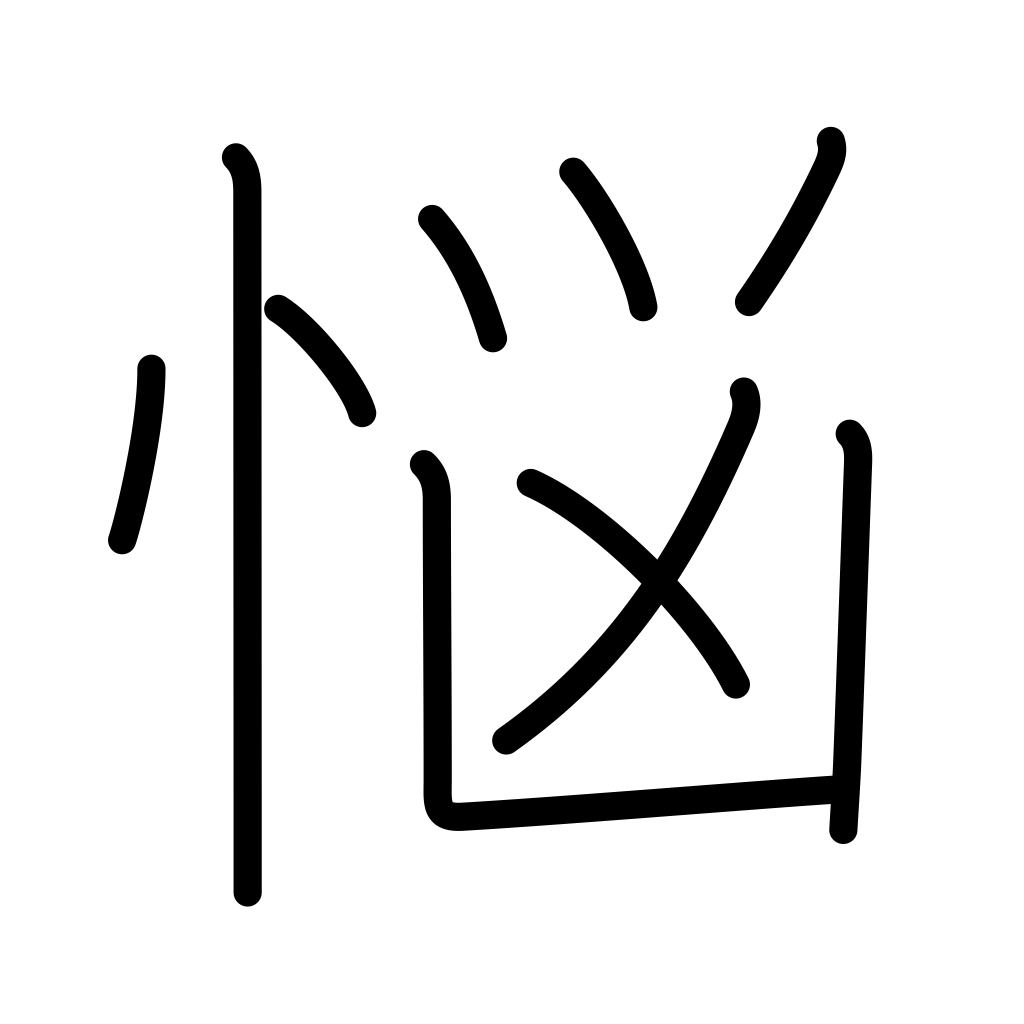
Meaning: trouble, worry, in pain, distress, illness